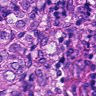
Metastatic tissue present: yes